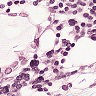
Metastatic tissue present: yes